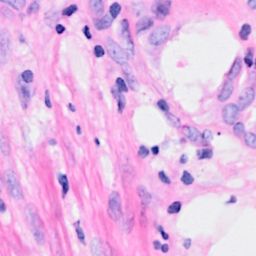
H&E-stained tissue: Breast